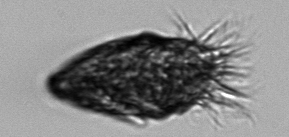
Label: Tontonia_appendiculariformis